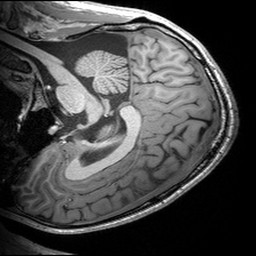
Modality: T1w
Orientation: sagittal
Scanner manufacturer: siemens
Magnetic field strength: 3 T
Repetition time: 2.53 s
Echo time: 0.00299 s